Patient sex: F
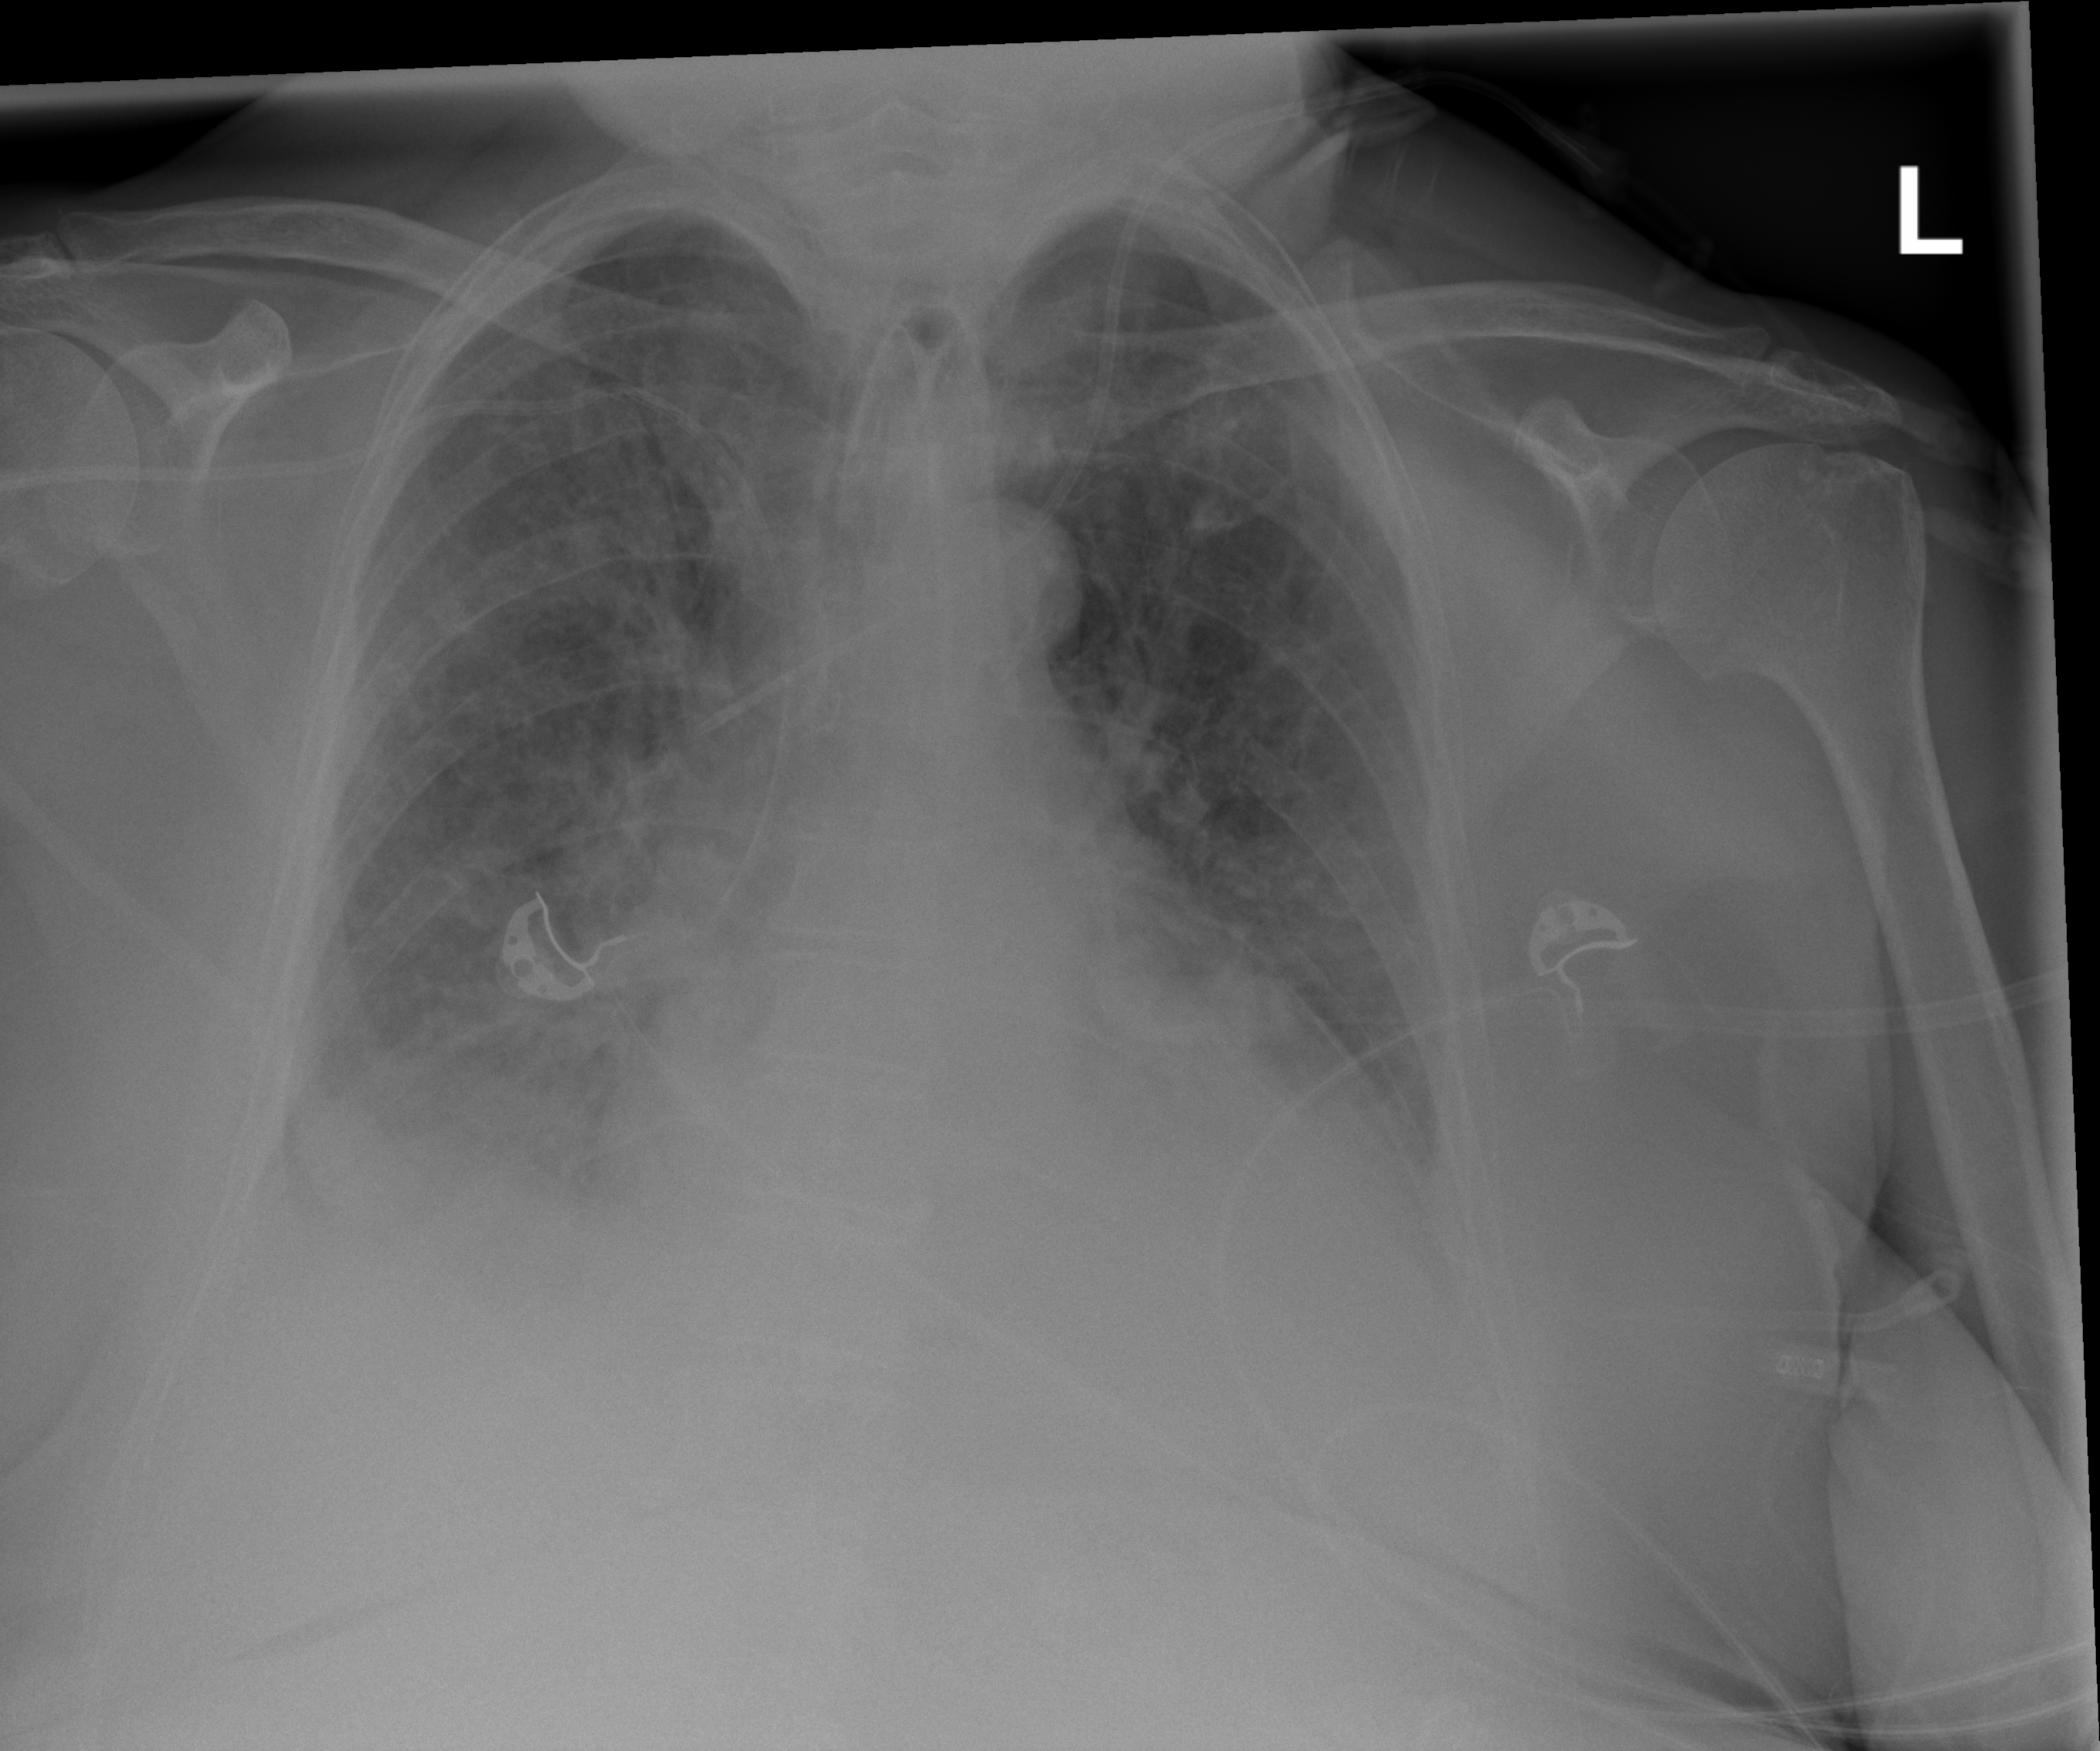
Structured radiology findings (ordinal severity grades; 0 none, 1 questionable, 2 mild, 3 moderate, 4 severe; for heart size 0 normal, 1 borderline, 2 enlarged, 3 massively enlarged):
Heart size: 2
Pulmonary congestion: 3
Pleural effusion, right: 3
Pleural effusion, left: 2
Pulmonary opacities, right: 3
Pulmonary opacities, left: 3
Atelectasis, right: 3
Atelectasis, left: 2